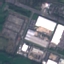
Label: Industrial